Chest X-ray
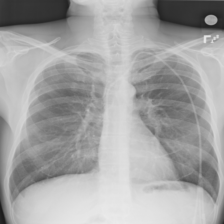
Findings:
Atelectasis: negative
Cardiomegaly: negative
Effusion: negative
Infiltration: negative
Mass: negative
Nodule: negative
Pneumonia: negative
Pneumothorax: negative
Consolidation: negative
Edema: negative
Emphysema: negative
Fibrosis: negative
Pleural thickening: negative
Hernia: negative